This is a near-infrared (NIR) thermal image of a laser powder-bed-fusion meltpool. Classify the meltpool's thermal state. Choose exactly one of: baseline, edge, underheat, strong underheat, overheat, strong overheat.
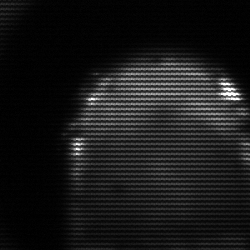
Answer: edge